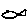
Label: fish